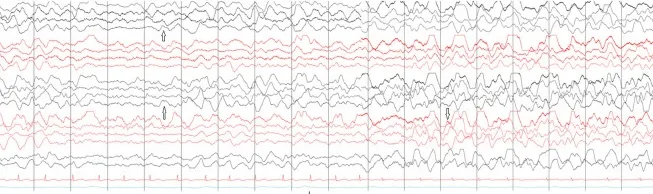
EEG showing electrographic seizure. . A) Beginning of electrographic seizure; rhythmic slow waves showing propagation to right cerebral hemisphere.
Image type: electrography (eeg)